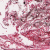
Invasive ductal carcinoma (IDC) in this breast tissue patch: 0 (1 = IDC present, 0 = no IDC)